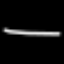
Label: line